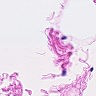
Metastatic tissue present: no